Field crop: maize
Growth stage: 2
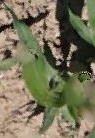
Species: maize